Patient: sex F, age 65
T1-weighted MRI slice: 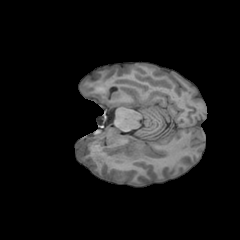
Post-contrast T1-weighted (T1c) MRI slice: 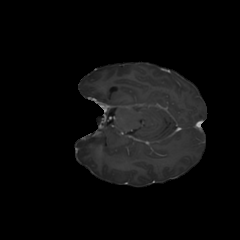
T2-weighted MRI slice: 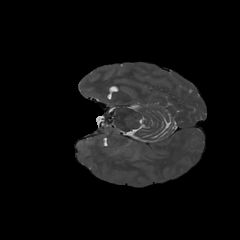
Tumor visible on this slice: no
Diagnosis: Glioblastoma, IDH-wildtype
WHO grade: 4